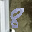
Label: 8